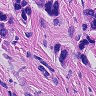
Metastatic tissue present: yes